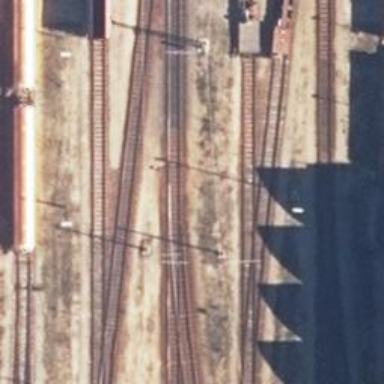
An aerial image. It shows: Railway switch.